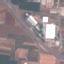
Land use / land cover class: Highway